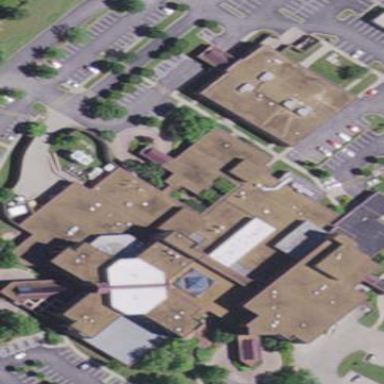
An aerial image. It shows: Healthcare facility identified as hospital.